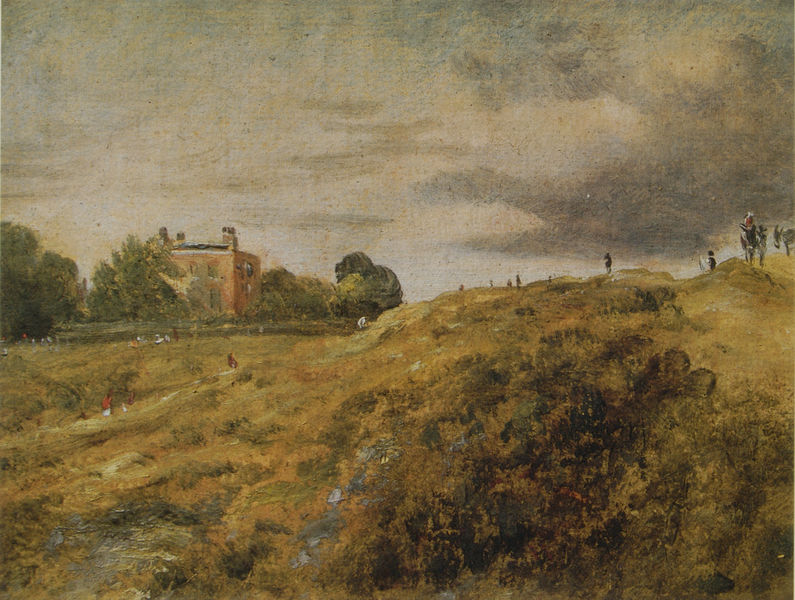
Titel: Anthony Spedding's House, Hampstead
Künstler: John Constable
Standort: London
Institution: Royal Academy of Arts
Schlagwörter: baum, berg, blau, dunkel, gemälde, gewitter, gruppe, himmel, schatten, wolken, bäume, gelb, grün, impressionismus, landschaft, menschen, ocker, braun, fenster, frankreich, grau, hell, licht, männer, orange, dach, gras, haus, rot, tiere, weg, wiese, wolke, leute, malerei, stein, steine, öl, feld, horizont, hügel, natur, busch, büsche, personen, england, wald, arbeit, esel, kamin, kamine, kinder, pferd, schornstein, bewölkt, düster, ernte, feldarbeit, dünen, hang, schornsteine, nebel, tag, herbst, sturm, unwetter, wetter, soldaten, jaune, regen, burg, türme, spaziergang, heide, draußen, leinwand, jagd, pinselduktus, villa, maison, hügelig, landhaus, moor, gaugin, wanderer, rechteckig, grundstück, stäucher, landarbeit, arbre, ciel, paysage, peinture, wanderung, paysan, paysans, champ, schottland, nuage, gell, chemin, herbe, paille, gens, landbau, setin, 1880, bucolique